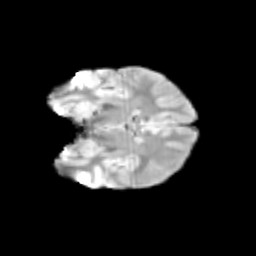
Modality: T2w
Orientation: coronal
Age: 11
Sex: female
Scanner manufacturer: siemens
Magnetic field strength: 3 T
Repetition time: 3.8 s
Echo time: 0.07 s